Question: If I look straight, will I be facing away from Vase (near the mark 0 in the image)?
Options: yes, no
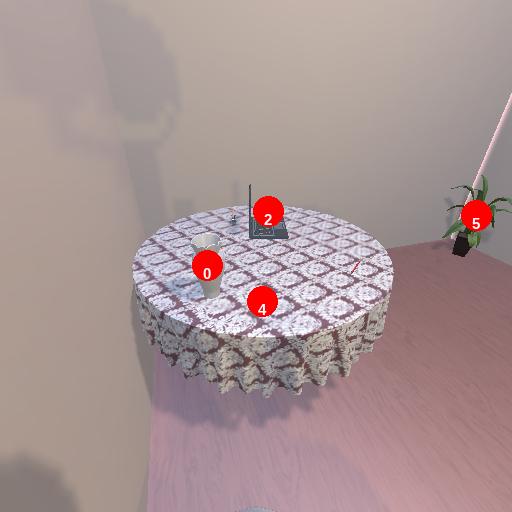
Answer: yes